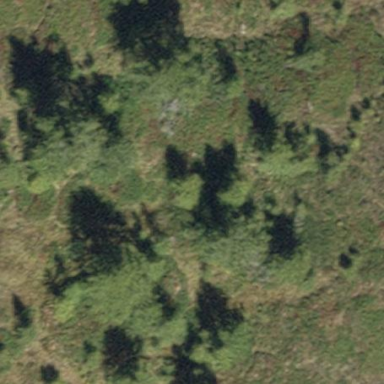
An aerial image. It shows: Forest area predominantly covered with needle-leaved trees.